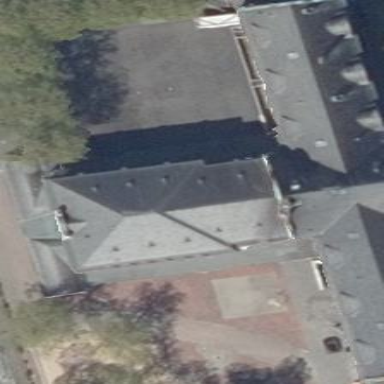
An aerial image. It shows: Part of building.